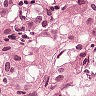
Metastatic tissue present: yes